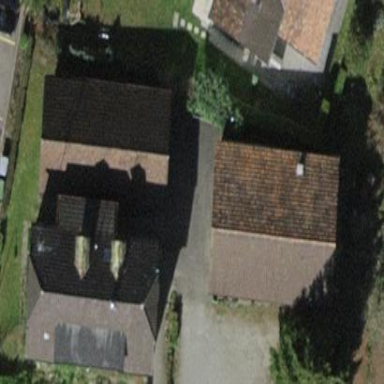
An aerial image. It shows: Shed building.